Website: ulta-beauty
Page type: customer-info-address
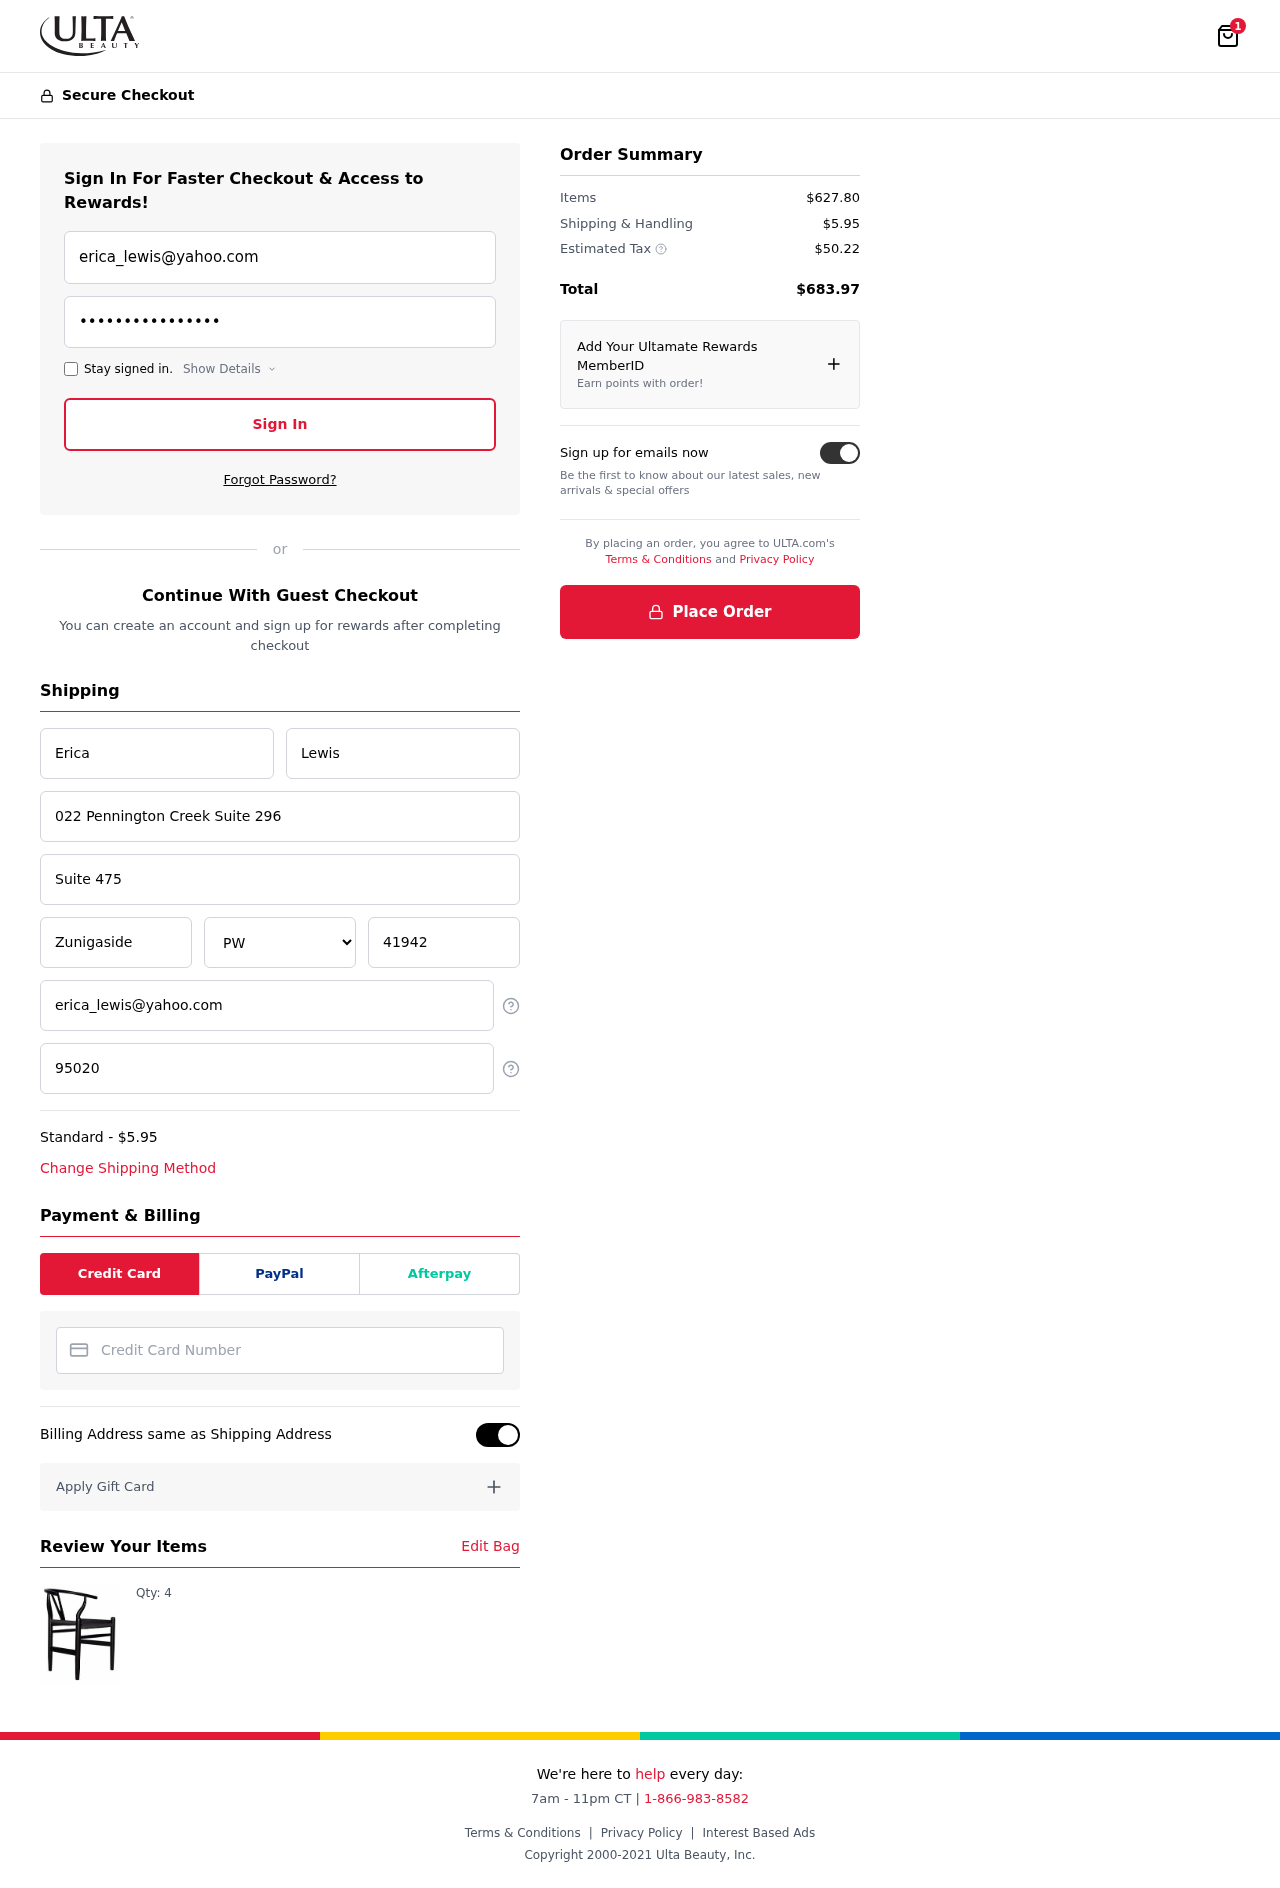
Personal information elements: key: PII_CARD_NUMBER
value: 6550 4269 9877 8664
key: PII_CITY
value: Zunigaside
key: PII_EMAIL
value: erica_lewis@yahoo.com
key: PII_FIRSTNAME
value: Erica
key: PII_LASTNAME
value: Lewis
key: PII_PHONE
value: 9502065269
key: PII_POSTCODE
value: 41942
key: PII_STATE
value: PW
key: PII_STREET
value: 022 Pennington Creek Suite 296
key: PII_STREET2
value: Suite 475
Product elements: key: PRODUCT1_QUANTITY
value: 4
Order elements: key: ORDER_NUM_ITEMS
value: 1
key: ORDER_SHIPPING_COST
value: $5.95
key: ORDER_ITEMS_TOTAL
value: $627.80
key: ORDER_SHIPPING_COST2
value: $5.95
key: ORDER_TAX
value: $50.22
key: ORDER_TOTAL
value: $683.97